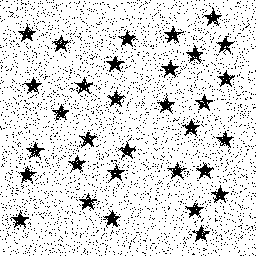
Squares: 0
Triangles: 0
Stars: 32
Total shapes: 32